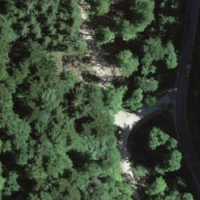
EUNIS habitat code: 41
Species observed at this site:
Lathyrus vernus
Cardamine heptaphylla
Pulmonaria obscura
Cirsium arvense